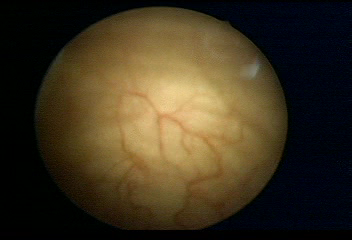
Modality: WLC
Class: Normal mucosa
Bladder cancer association: No